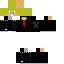
A male human skin with dark skin, wearing brown long hair dressed in a blue hoodie and black pants, featuring a closed mouth.